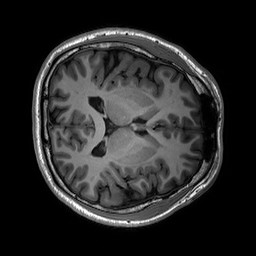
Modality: T1w
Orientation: axial
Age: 28
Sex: male
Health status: healthy
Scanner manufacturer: siemens
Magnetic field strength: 3 T
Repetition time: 2.3 s
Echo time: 0.00236 s